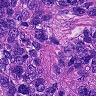
Metastatic tissue present: yes